Brain MRI, t1w sequence, axial 2D slice.
Patient: age 37, sex F, weight 95 kg, height 1.95 m
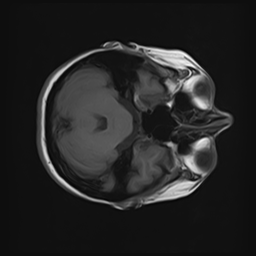